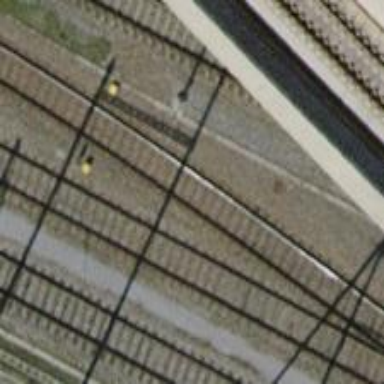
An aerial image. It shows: Siding railway track with electrified contact line.